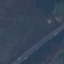
Label: Highway